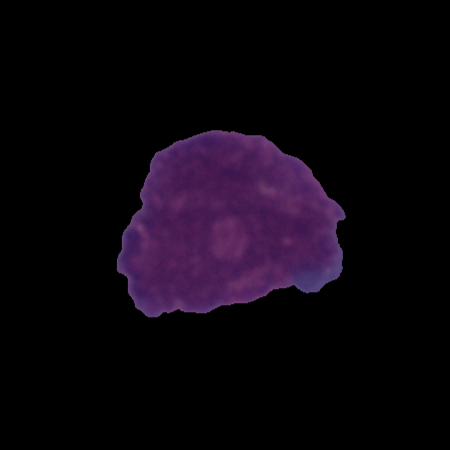
Label: cancer